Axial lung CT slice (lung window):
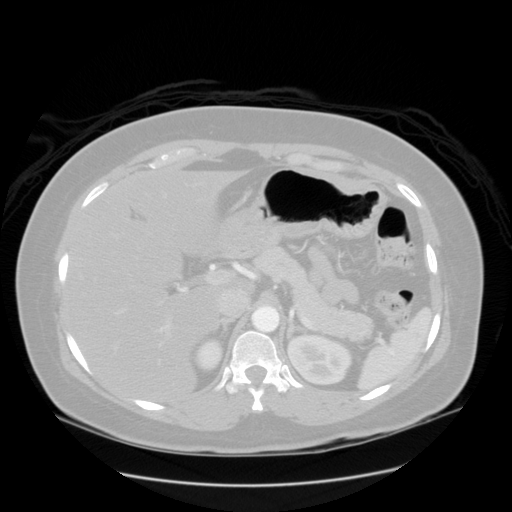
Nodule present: no